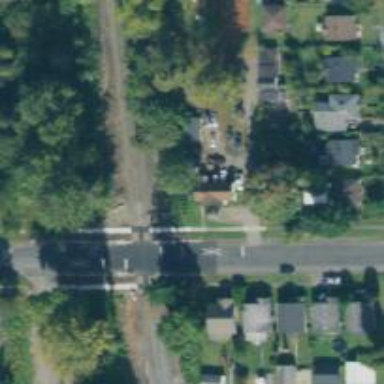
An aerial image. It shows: Crossing for the railway.